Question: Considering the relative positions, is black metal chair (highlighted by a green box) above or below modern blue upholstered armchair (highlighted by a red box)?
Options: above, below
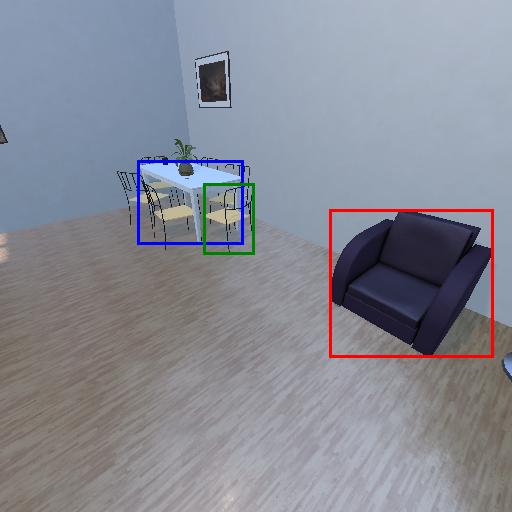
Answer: above